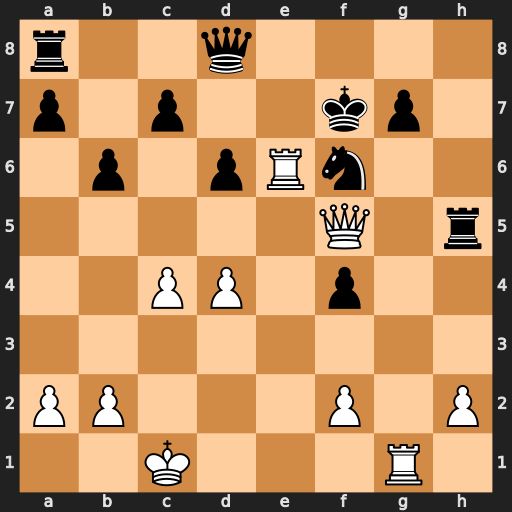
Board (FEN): r2q4/p1p2kp1/1p1pRn2/5Q1r/2PP1p2/8/PP3P1P/2K3R1
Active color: w
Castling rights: -
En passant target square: -
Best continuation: Rxf6+ Qxf6 Qxh5+ g6 Qd5+ Kg7 Qxa8